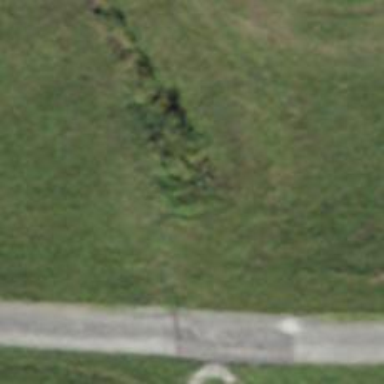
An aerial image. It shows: Culvert tunnel.